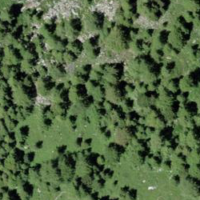
EUNIS habitat code: 41
Species observed at this site:
Gymnadenia conopsea